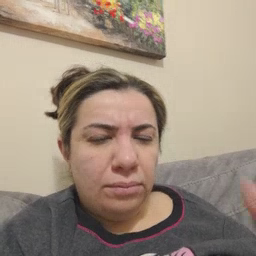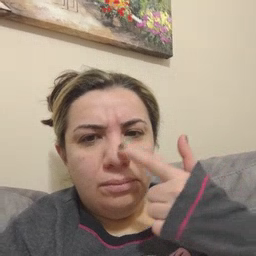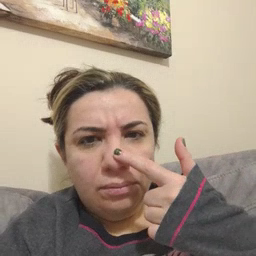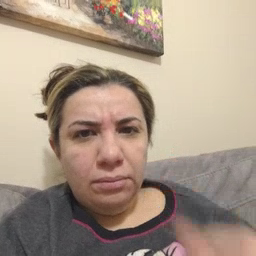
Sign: nose